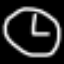
Label: clock